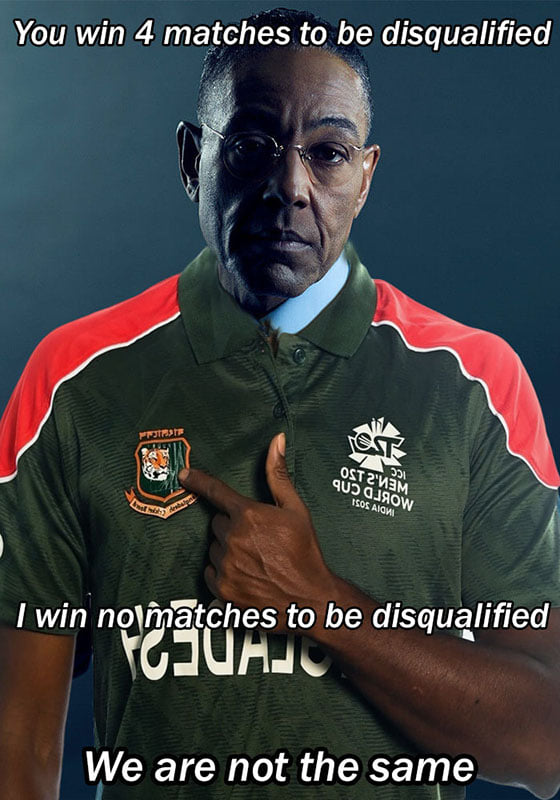
Caption: You win 4 matches to be disqualified    I win no matches to be disqualified   We are not the same
Label: non-hate